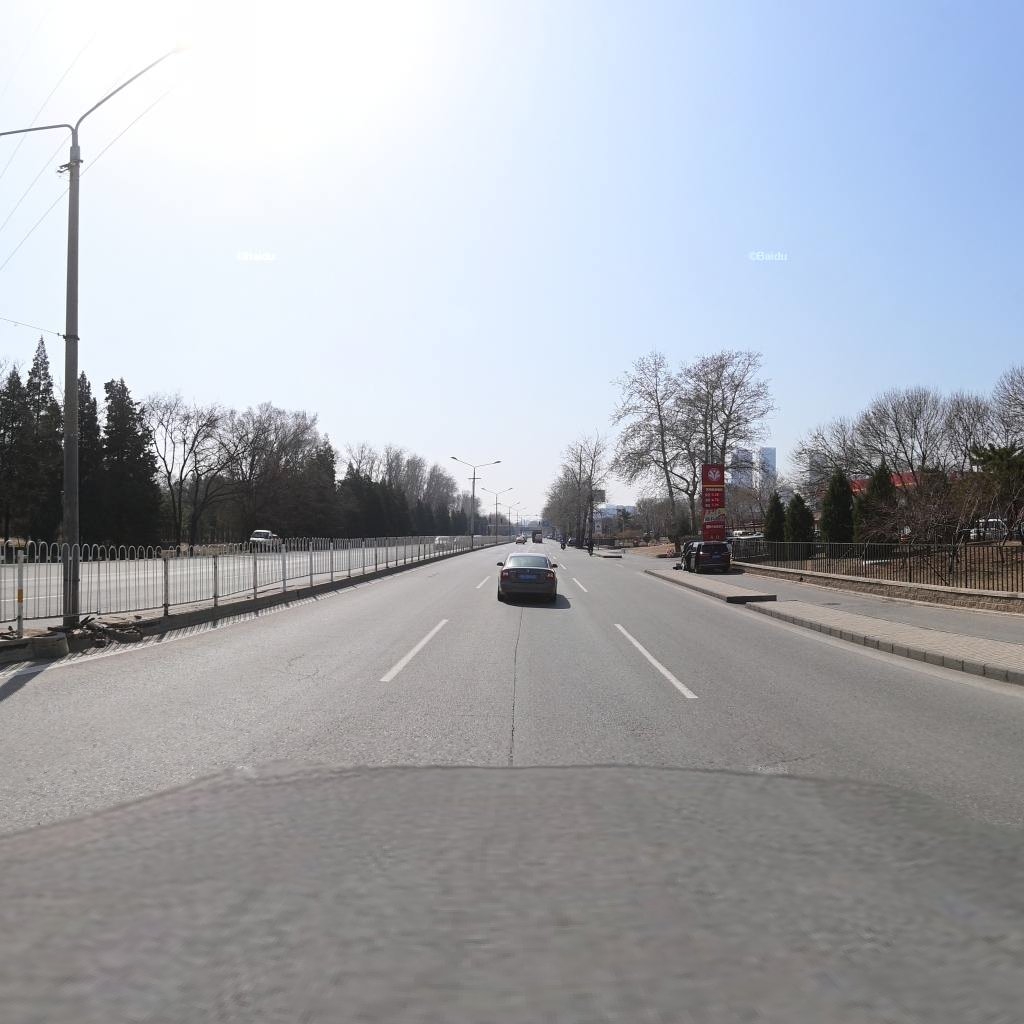
Region: Chaoyang
Road damage annotations: longitudinal crack, alligator crack, transverse crack